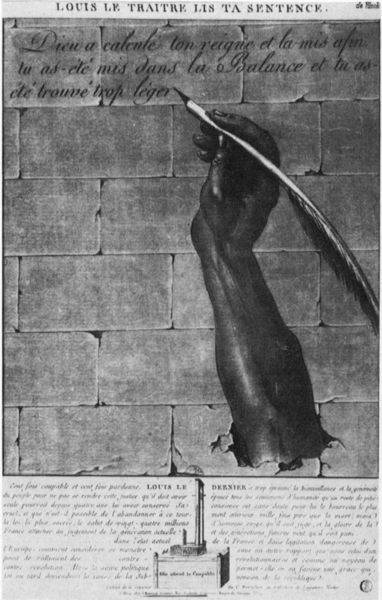
Titel: Louis le traitre lis ta sentence, Ludwig, Verräter, lies deinen Urteilsspruch
Künstler: ? Villeneuve
Standort: Paris
Institution: Bibliothèque Nationale.
Schlagwörter: dunkel, feder, hand, weiß, finger, frankreich, grau, schwarz, zeichnung, alt, wand, arm, barock, hinrichtung, spitze, stein, steine, bild, blatt, schrift, mauer, ziegel, grafik, graphik, werbung, französisch, karikatur, inschrift, surreal, foto, maschine, druck, druckgraphik, schwarz-weiß, druckgrafik, loch, radierung, stich, titel, revolution, text, widerstand, zeitschrift, zeitung, aufstand, buchstaben, manifest, worte, vertrag, tinte, buchdruck, magazin, kiel, ziegelsteine, gerechtigkeit, unterarm, schreiben, muskel, macht, durchbruch, kupferstich, illusion, durchbrochen, guillotine, französische revolution, journal, ausbruch, handschrift, ludwig, dokument, schreibfeder, tintenfaß, federkiel, latein, lateinisch, mauerstein, cht, urteil, han, bruch, terror, brechen, louis, leger, verurteilung, menetekel, guiolltine, guiotine, macht der worte, sentence, spitze feder, todesurteil, alte schrift, annonce, anonce, scwarz weiss, handshrift, traitre, schrrift, diem